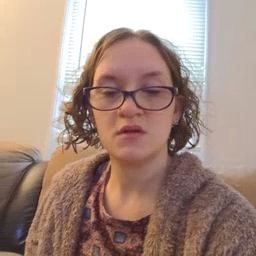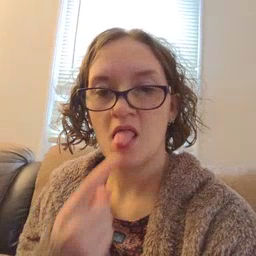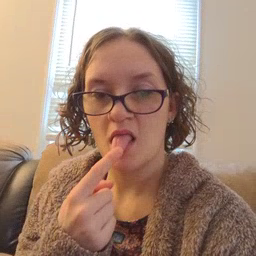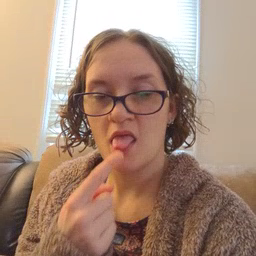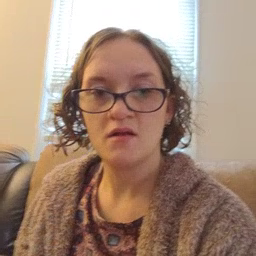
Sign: tongue